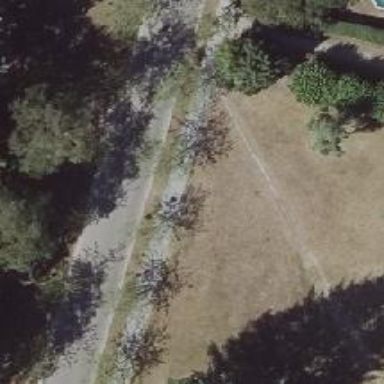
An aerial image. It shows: Avenue of deciduous broadleaved trees.